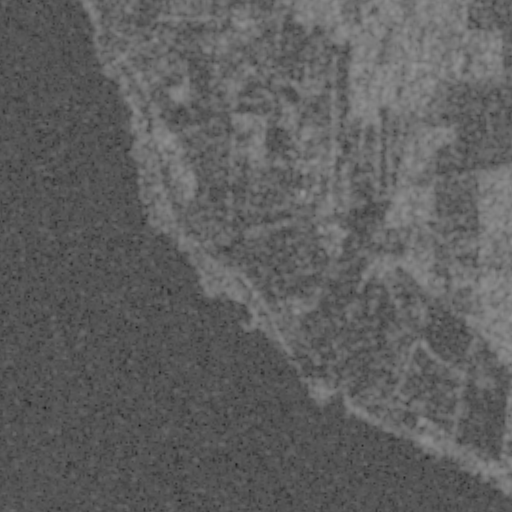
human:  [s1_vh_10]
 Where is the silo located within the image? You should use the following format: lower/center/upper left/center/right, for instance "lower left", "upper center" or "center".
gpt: The silo is located in the center of the image.
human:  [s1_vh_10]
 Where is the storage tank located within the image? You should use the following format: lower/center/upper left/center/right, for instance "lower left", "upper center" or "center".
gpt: The storage tank is located in the upper center of the image.
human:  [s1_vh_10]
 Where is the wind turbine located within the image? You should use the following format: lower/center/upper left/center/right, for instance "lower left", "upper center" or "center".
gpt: The wind turbine is located in the upper center of the image.
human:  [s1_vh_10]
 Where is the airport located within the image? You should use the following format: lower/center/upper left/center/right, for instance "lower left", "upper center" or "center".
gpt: There is no airport in the image.

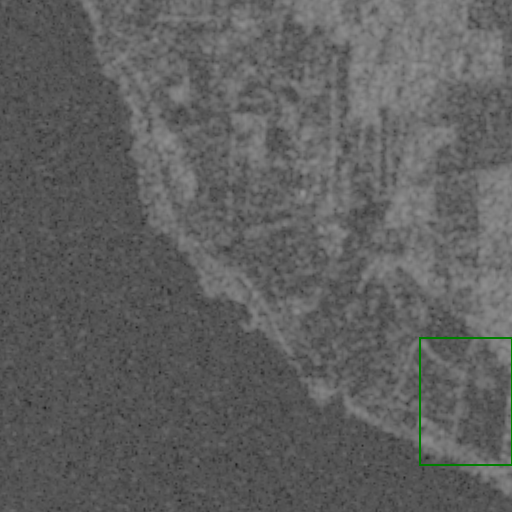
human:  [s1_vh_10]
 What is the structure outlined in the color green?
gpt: The structure outlined in green is a crop field.
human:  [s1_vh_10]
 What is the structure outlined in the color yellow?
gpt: There is no yellow outline.